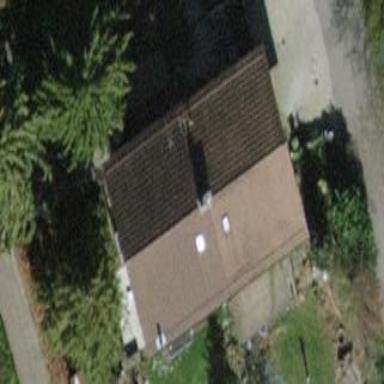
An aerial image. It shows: Building with tiled roof.